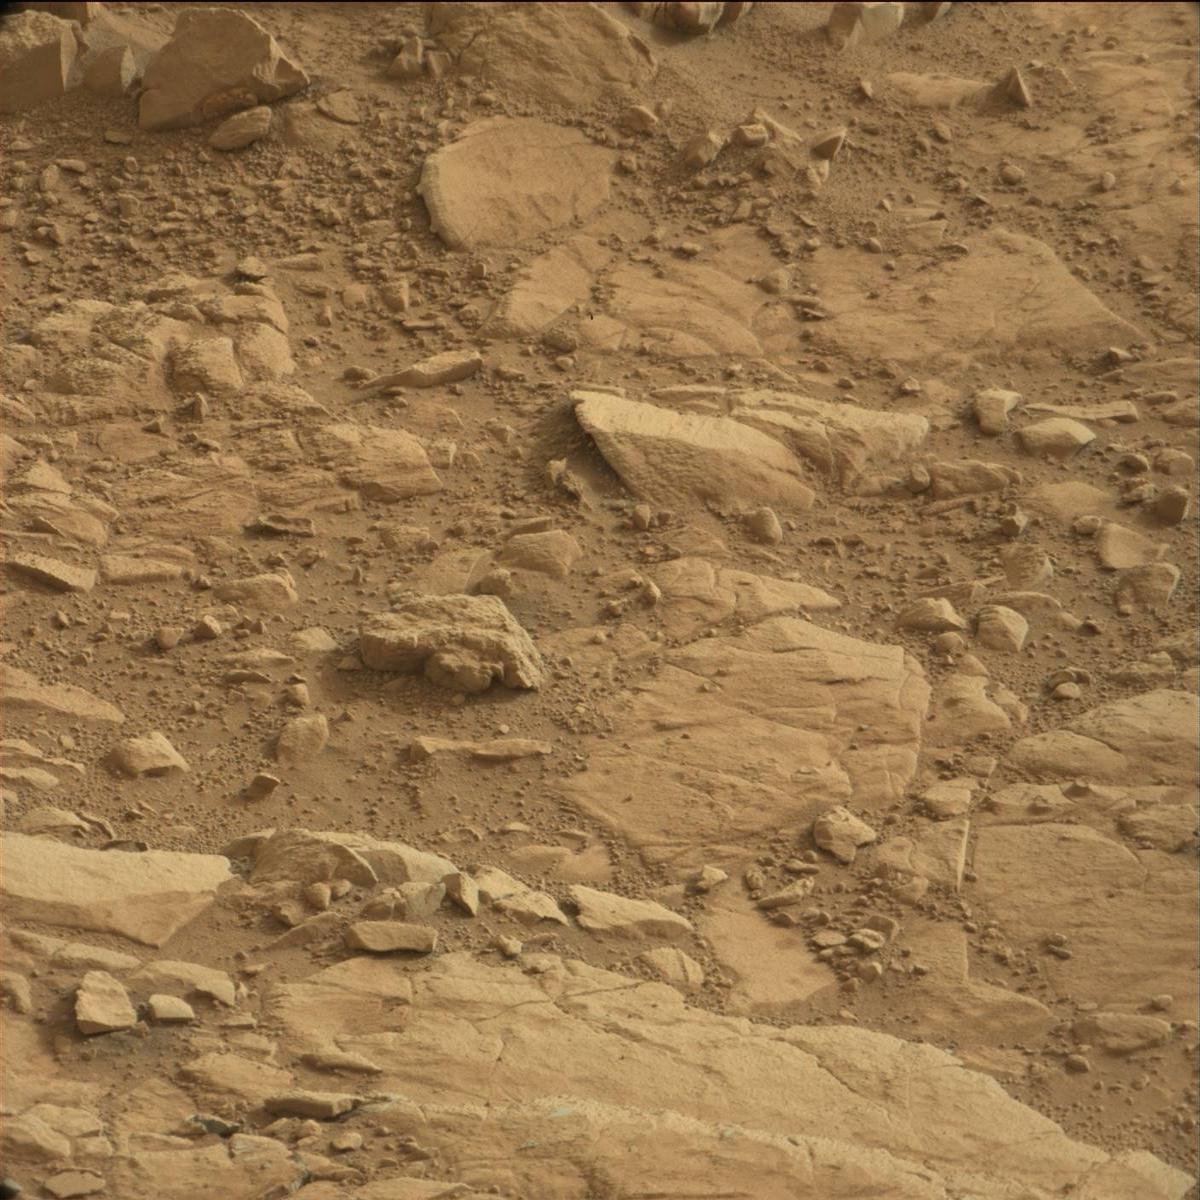
Terrain classes present: Bedrock, Sand / Soil